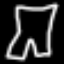
Label: pants